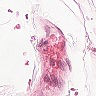
Metastatic tissue present: no